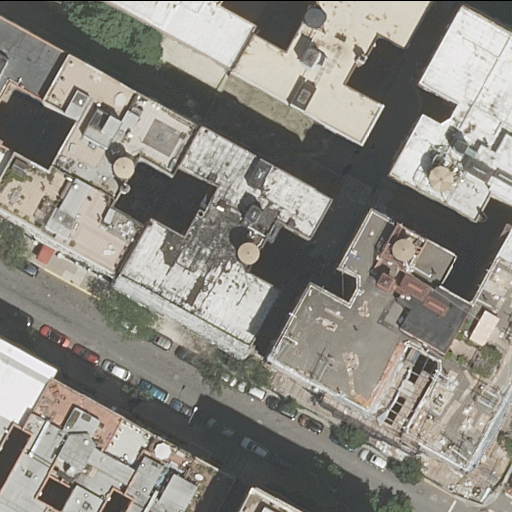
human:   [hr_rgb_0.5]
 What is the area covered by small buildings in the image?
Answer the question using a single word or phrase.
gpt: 0m2

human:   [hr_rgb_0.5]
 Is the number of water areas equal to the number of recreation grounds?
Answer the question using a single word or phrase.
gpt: yes

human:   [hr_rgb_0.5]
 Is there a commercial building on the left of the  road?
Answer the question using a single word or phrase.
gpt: no

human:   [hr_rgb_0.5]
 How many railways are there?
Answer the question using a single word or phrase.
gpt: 0

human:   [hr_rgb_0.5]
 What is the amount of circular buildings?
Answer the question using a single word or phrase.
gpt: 0

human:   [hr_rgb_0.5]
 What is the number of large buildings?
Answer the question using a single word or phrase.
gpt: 6

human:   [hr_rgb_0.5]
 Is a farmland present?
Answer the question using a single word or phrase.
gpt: no

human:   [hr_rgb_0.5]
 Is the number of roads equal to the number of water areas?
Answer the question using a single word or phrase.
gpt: no

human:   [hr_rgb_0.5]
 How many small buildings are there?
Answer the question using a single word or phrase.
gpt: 0

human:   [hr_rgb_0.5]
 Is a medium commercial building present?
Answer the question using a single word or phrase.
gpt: no

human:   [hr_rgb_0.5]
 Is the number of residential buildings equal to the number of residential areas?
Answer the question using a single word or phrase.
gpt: no

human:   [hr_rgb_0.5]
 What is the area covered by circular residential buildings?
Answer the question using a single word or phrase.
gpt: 0m2

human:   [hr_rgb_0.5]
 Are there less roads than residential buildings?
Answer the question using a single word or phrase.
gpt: yes

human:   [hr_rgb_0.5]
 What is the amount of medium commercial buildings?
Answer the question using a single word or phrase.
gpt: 0

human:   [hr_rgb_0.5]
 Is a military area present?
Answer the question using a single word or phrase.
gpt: no

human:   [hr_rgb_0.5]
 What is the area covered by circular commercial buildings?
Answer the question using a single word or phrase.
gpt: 0m2

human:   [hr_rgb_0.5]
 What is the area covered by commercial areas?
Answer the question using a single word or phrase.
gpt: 0m2

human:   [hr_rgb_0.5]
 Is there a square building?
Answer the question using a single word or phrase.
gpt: no

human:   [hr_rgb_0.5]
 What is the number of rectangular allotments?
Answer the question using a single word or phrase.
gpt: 0

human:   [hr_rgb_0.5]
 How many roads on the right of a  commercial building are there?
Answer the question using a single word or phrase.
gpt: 0

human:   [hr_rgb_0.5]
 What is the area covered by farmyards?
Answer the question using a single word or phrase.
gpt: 0m2

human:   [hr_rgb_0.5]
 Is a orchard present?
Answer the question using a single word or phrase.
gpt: no

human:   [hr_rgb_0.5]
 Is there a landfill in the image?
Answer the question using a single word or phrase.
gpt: no

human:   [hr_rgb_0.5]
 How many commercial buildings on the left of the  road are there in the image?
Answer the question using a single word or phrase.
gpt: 0

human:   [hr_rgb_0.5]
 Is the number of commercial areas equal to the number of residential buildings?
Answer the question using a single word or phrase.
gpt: no

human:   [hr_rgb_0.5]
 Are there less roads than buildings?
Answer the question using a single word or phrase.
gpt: yes

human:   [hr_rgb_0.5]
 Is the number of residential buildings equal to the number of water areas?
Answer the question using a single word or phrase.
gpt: no

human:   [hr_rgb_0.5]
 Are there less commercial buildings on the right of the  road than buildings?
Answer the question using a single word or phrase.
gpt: yes

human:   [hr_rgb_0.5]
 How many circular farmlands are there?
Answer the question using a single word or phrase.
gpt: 0

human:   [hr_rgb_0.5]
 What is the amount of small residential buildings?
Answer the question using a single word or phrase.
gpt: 0

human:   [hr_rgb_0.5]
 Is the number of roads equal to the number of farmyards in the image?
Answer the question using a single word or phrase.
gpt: no

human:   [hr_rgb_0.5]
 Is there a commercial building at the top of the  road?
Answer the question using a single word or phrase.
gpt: no

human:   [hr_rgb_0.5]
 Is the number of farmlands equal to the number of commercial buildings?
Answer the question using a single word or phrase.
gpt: yes

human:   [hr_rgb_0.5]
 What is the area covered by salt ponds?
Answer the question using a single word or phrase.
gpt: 0m2

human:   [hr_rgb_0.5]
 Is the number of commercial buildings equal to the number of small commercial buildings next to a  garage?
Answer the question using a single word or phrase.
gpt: yes

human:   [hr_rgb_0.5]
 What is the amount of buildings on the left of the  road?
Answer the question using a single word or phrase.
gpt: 3